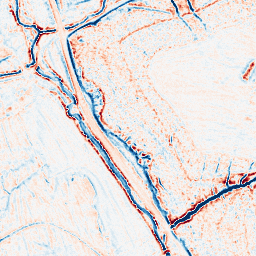
Category: edge_preserving
Decomposition family: bilateral
Decomposition parameters: d: 9
sigma_color: 75
sigma_space: 25
Upsampling method: sinc_hamming
Upsampling parameters: scale: 2
kernel_size: 8
Upsampling scale: 2